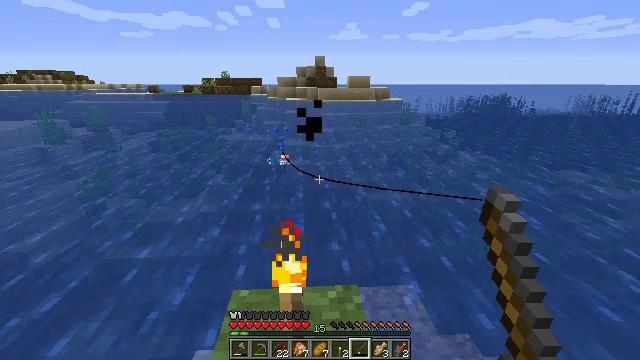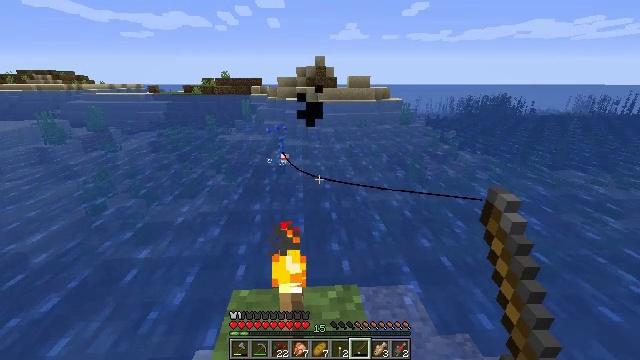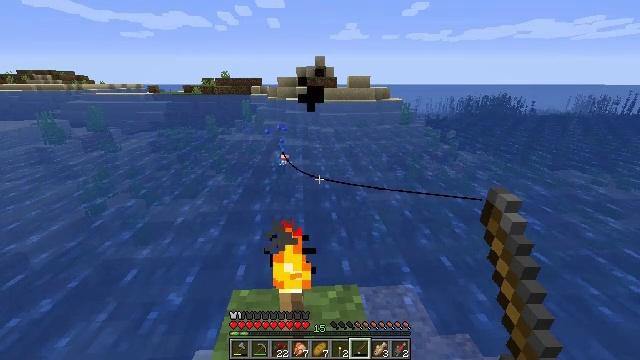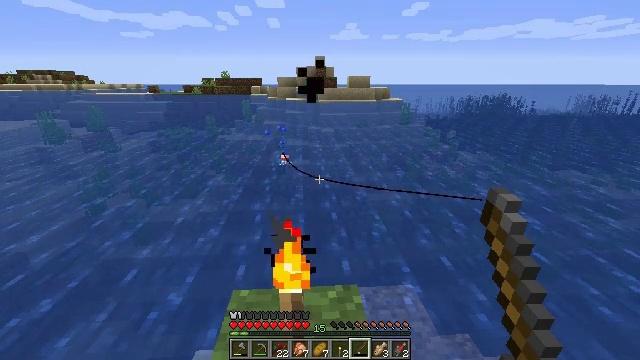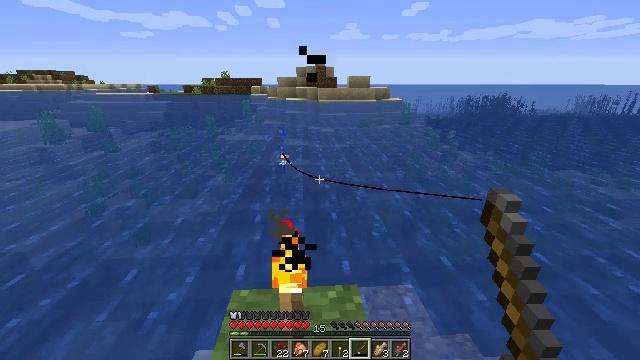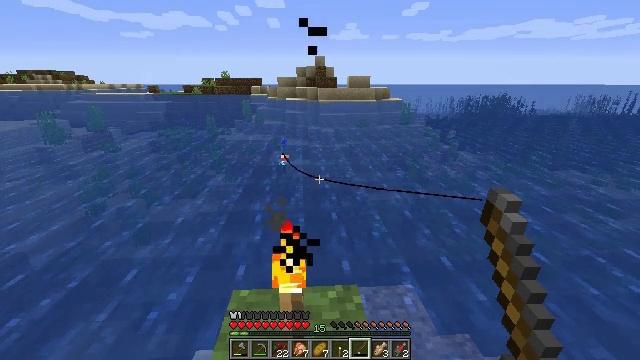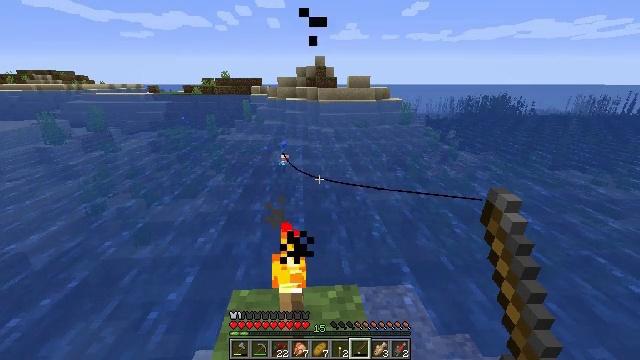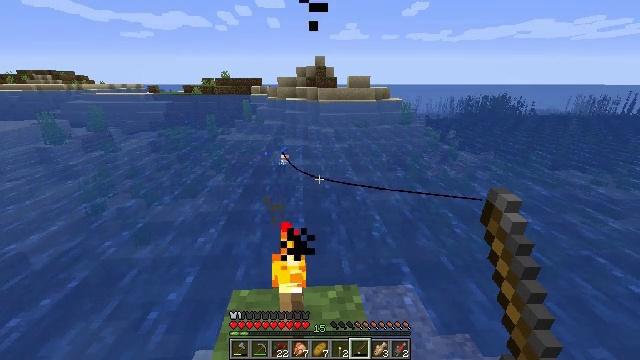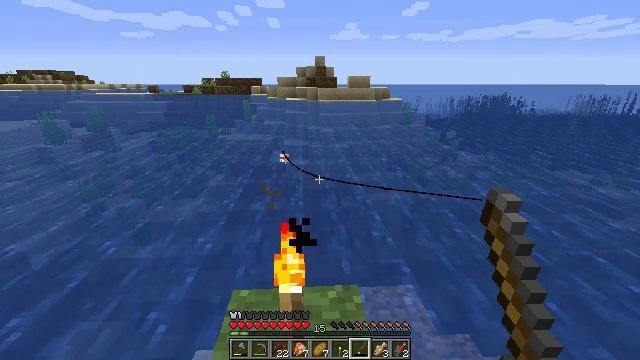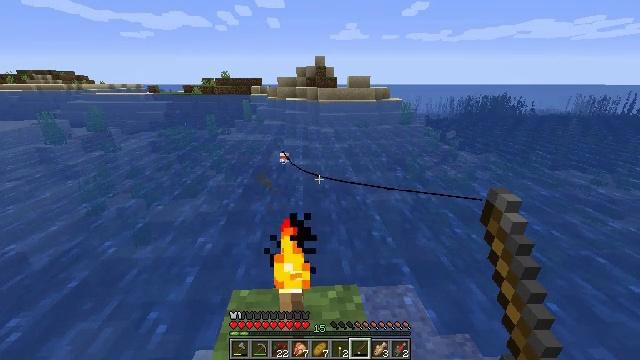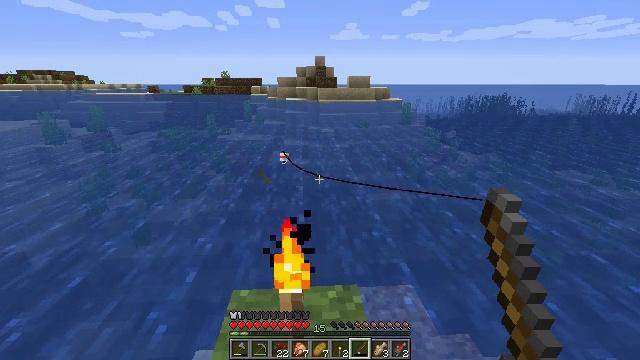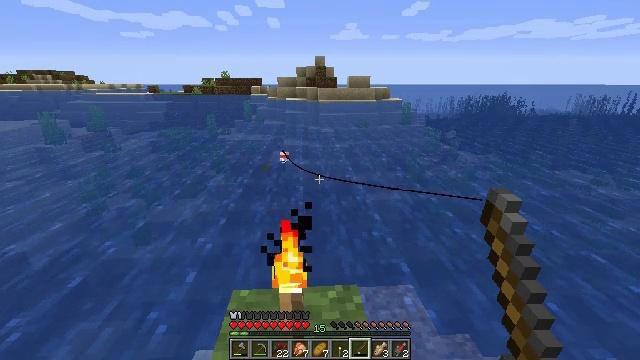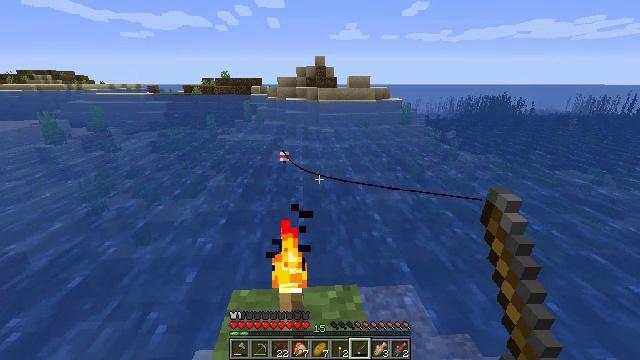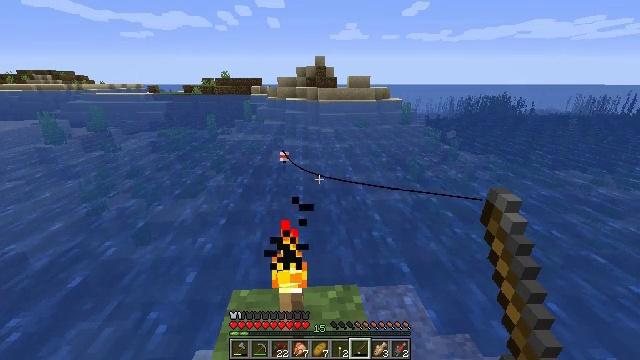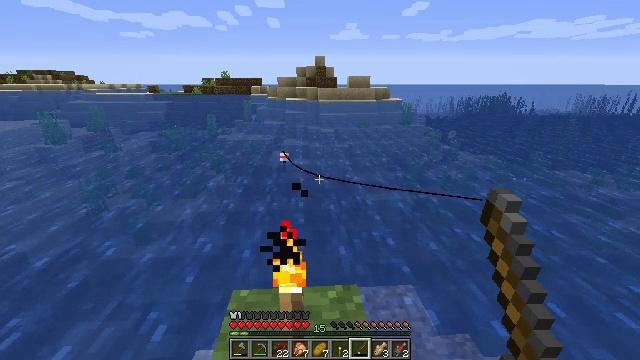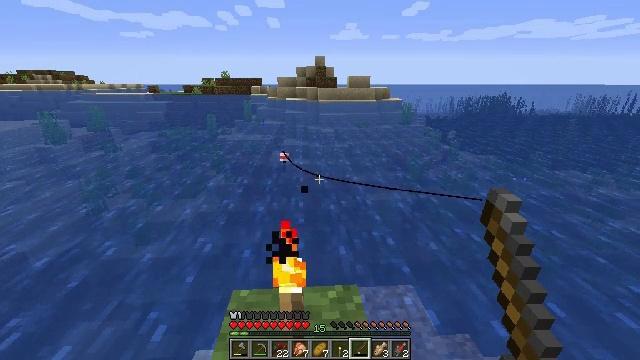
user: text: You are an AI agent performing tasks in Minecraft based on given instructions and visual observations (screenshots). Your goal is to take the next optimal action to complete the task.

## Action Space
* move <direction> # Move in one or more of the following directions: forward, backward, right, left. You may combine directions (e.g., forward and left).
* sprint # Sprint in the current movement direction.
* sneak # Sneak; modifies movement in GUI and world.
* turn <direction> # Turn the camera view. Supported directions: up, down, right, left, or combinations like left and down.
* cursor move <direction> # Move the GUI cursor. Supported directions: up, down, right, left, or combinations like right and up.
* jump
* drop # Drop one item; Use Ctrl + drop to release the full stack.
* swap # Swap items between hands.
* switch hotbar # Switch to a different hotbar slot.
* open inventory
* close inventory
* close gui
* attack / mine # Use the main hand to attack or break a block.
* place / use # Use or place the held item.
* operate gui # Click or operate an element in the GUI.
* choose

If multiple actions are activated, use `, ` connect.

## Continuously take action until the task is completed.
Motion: motion action
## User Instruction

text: Kill mobs in water.
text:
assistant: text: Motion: no_op
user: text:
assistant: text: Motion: no_op
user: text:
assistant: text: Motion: no_op
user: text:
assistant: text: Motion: no_op
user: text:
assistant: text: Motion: no_op
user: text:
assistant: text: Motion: no_op
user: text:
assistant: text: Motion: no_op
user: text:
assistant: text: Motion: no_op
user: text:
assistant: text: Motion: no_op
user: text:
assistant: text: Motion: no_op
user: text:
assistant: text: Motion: no_op
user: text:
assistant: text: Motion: no_op
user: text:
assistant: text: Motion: no_op
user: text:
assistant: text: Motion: no_op
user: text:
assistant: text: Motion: no_op
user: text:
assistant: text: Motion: no_op
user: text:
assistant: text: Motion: no_op
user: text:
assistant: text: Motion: no_op
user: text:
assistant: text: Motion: no_op
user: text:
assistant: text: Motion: no_op
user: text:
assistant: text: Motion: no_op
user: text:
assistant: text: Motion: no_op
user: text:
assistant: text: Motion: no_op
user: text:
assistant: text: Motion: no_op
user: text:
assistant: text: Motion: no_op
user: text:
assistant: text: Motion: no_op
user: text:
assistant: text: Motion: no_op
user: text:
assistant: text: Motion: no_op
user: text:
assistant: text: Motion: no_op
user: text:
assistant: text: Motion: no_op